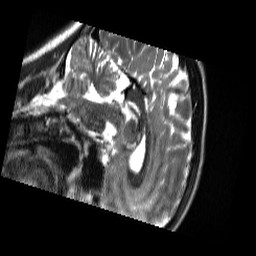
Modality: T2w
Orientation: sagittal
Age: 20
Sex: female
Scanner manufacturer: siemens
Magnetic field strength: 3 T
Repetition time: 13.52 s
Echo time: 0.088 s